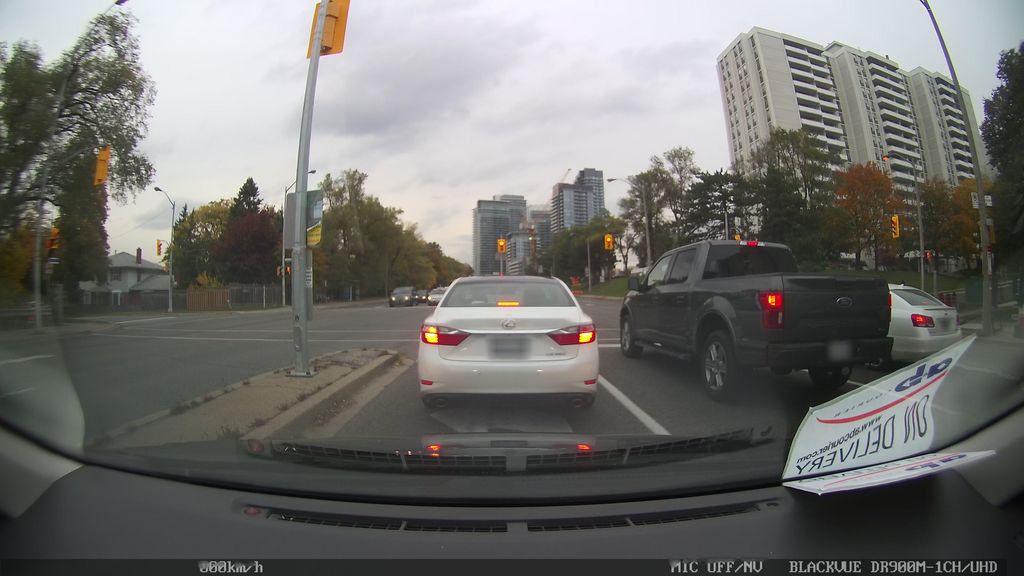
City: toronto